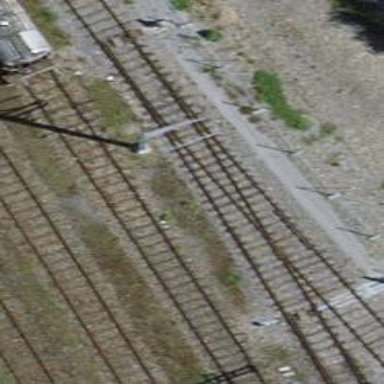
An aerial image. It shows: Yard with single rail track. The railway track is electrified with contact line for service purposes.